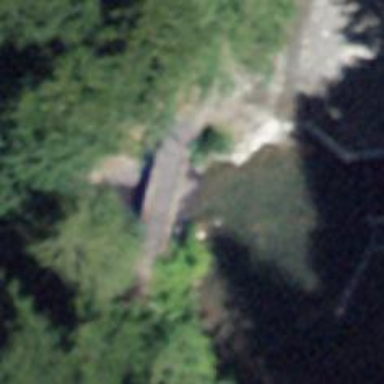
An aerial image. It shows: Path that crosses over bridge with fine gravel surface.